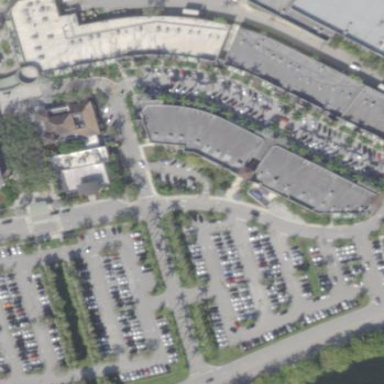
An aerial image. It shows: Parking area with surface.